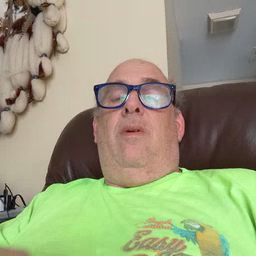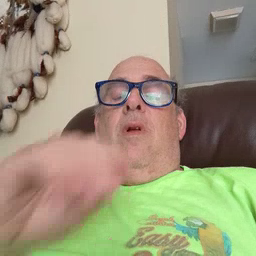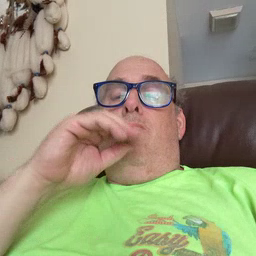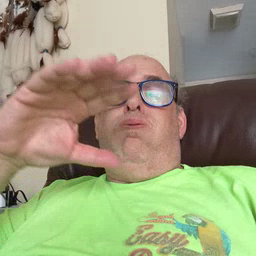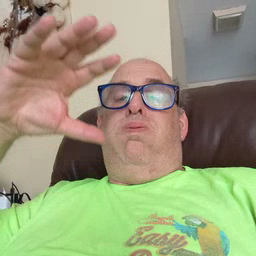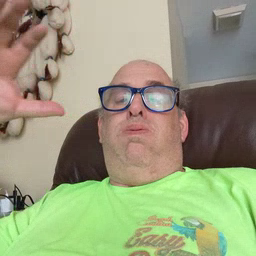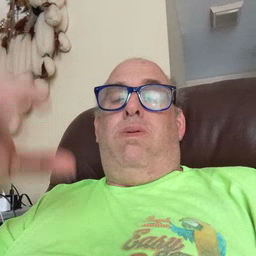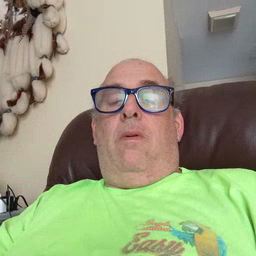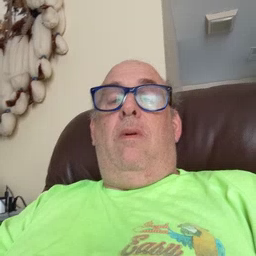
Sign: balloon